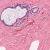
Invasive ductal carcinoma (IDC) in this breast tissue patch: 0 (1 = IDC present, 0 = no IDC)